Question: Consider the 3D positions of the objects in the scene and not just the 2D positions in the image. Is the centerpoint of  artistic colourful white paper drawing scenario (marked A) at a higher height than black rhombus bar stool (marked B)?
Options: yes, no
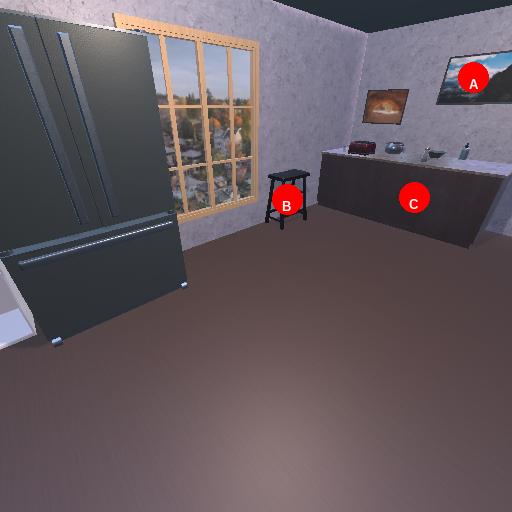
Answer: yes